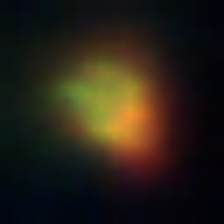
Taxon: NanoPlankton
Group: Other